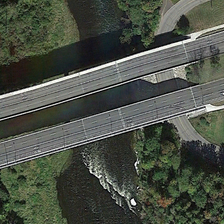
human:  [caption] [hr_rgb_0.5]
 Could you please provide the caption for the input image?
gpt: two parallel bridges are over a curved river with green trees in two sides .

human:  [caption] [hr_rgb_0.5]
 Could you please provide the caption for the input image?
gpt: two parallel bridges are over a curved river with green trees in two sides .

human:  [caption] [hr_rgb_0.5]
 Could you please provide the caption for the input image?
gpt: two parallel bridges are over a curved river with green trees in two sides .

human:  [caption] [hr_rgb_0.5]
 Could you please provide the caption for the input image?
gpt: two parallel bridges are over a curved river with green trees in two sides .

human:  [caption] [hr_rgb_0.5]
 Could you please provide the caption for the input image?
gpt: two parallel bridges are over a curved river with green trees in two sides .